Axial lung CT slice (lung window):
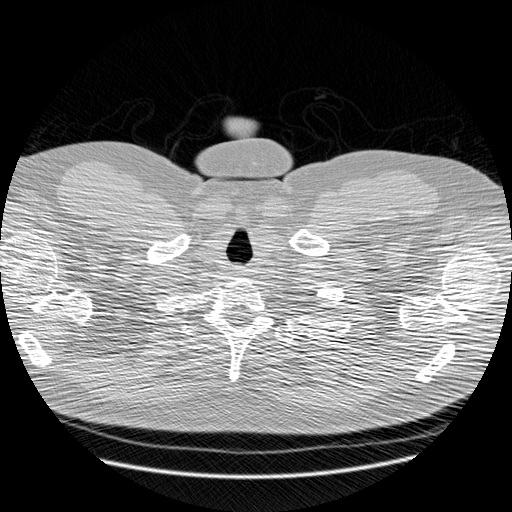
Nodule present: no